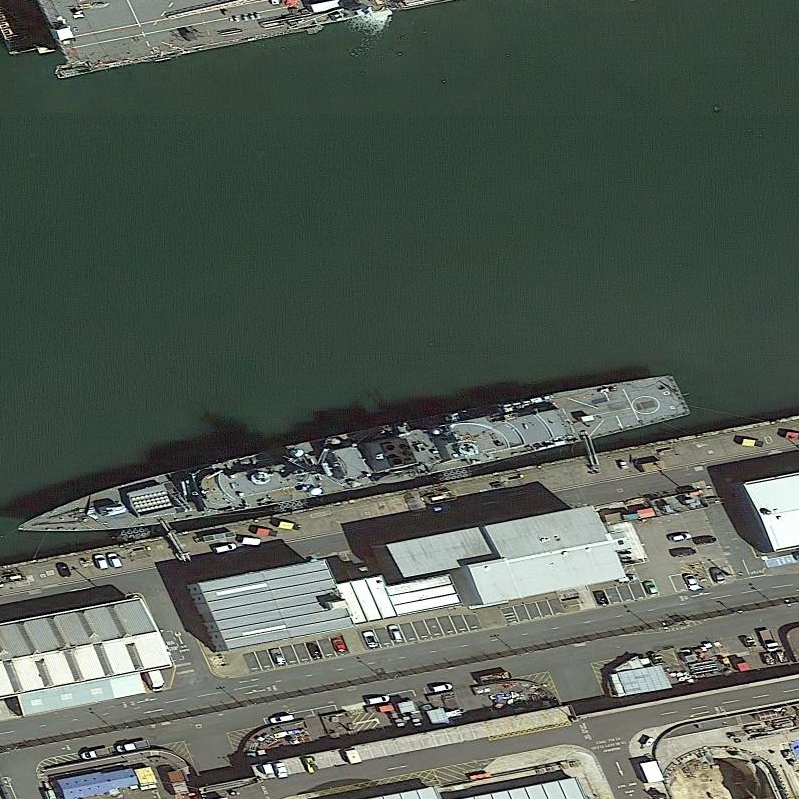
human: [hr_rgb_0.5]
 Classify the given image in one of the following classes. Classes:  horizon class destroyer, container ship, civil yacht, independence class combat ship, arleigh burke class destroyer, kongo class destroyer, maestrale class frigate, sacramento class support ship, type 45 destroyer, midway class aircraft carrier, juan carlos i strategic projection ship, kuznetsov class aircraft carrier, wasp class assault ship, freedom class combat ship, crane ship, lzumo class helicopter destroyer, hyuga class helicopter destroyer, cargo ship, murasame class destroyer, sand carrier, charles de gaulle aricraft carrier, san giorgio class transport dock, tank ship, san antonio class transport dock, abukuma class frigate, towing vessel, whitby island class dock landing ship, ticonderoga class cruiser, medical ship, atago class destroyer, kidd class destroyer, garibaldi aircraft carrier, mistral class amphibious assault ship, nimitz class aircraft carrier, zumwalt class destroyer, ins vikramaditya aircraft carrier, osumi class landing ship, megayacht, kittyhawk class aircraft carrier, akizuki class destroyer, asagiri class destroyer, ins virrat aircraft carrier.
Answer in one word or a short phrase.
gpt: Type 45 destroyer